Interaction volume radius: 5 \u00c5
Interaction volume height: 50 \u00c5
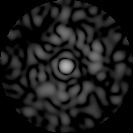
Disorder parameter: 0.8588